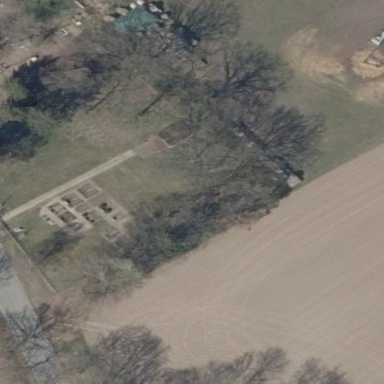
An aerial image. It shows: Cemetery.